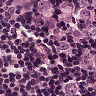
Metastatic tissue present: yes